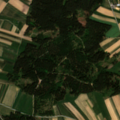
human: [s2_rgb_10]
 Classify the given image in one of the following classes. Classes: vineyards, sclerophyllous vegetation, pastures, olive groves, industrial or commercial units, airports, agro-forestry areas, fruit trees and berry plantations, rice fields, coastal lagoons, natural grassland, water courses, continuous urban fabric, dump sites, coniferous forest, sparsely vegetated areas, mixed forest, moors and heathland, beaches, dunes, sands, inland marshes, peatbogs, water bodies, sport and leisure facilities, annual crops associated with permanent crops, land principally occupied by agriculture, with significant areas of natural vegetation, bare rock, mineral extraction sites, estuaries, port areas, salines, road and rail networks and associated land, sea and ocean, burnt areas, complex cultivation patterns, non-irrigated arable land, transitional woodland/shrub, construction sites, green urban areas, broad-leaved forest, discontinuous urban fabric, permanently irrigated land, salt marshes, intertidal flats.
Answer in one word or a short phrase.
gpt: non-irrigated arable land, land principally occupied by agriculture, with significant areas of natural vegetation, coniferous forest